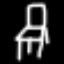
Label: chair